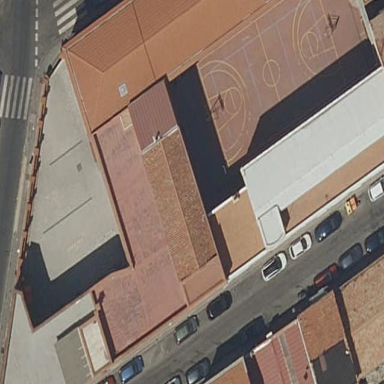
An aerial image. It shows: School.